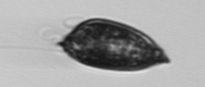
Label: Prorocentrum_micans